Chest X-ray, PA view. Patient: 60 years old, sex F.
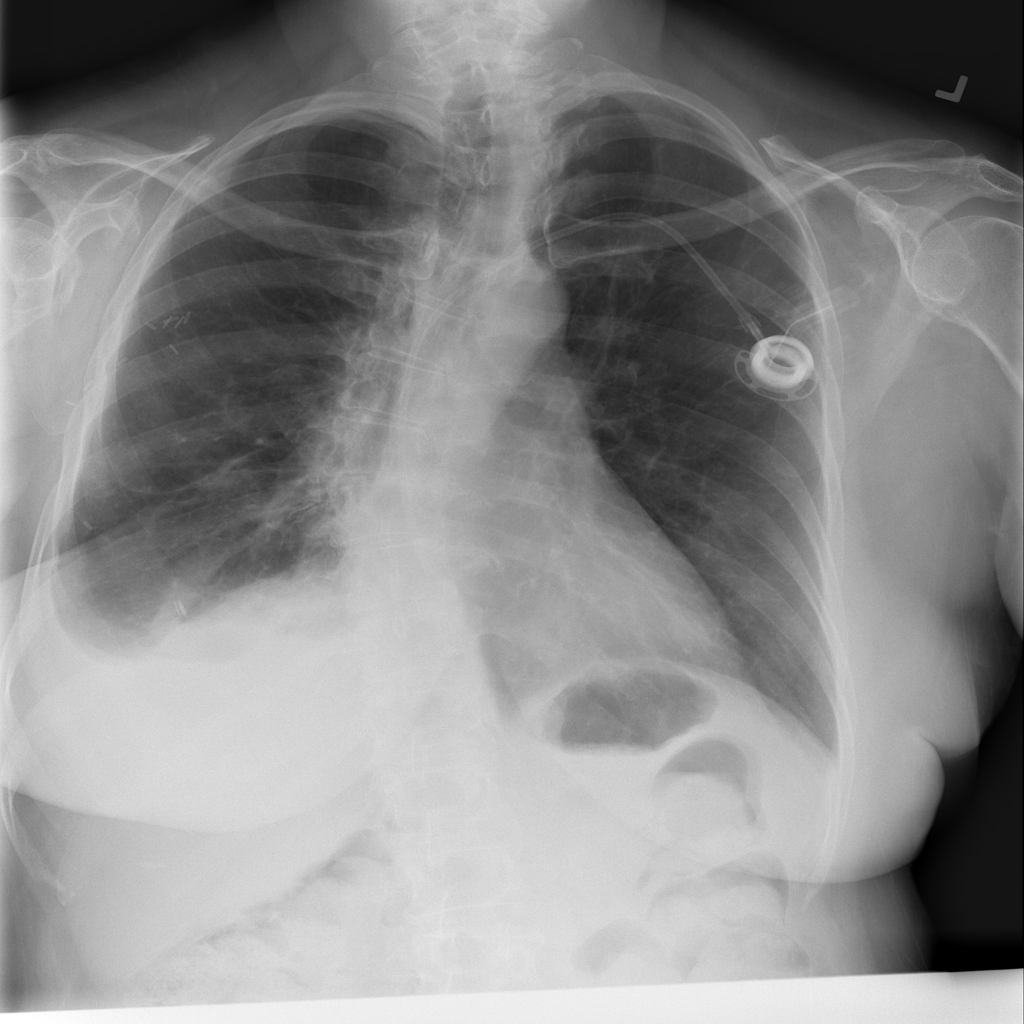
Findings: Effusion, Pneumothorax